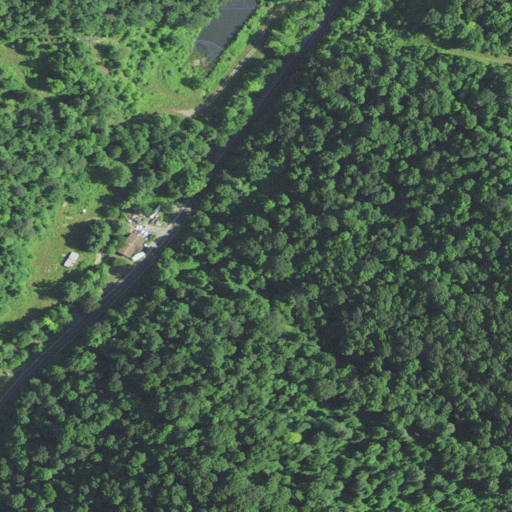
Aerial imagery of valley in West Virginia named Deep Hollow containing deciduous forest, mixed forest, open development, pasture, and low intensity development